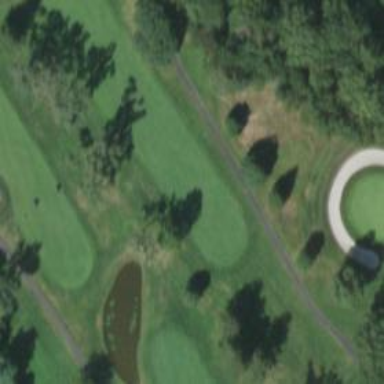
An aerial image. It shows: Service road used as golf cart path.